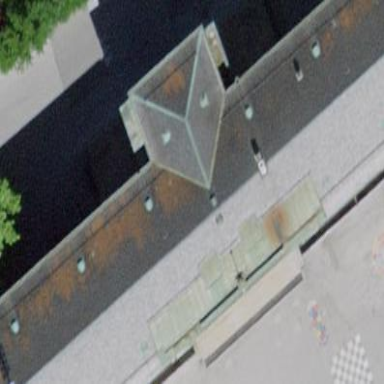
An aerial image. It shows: School building.